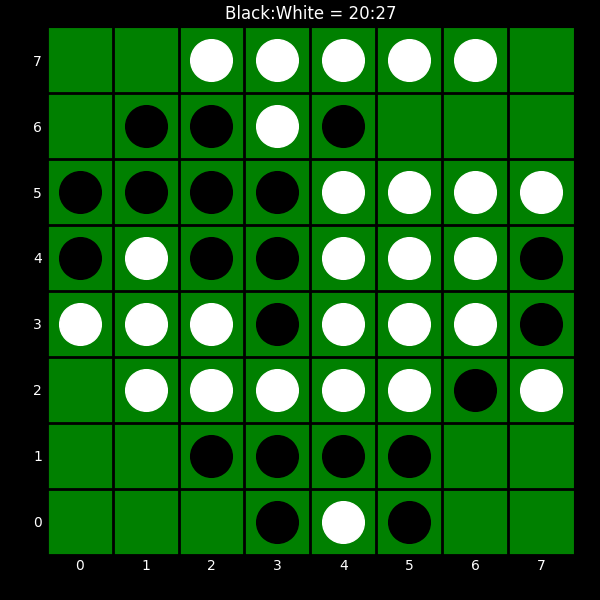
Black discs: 20
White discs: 27